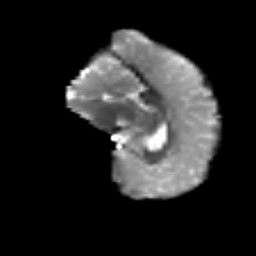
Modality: T2w
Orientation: sagittal
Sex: male
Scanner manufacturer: siemens
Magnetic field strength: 3 T
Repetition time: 5 s
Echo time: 0.071 s